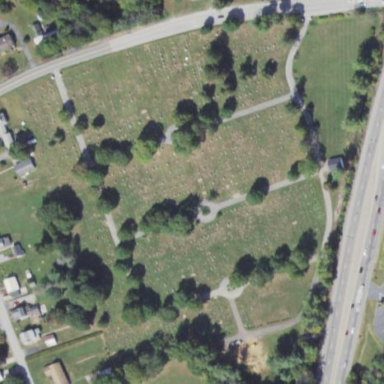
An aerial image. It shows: Graveyard area designated as cemetery.